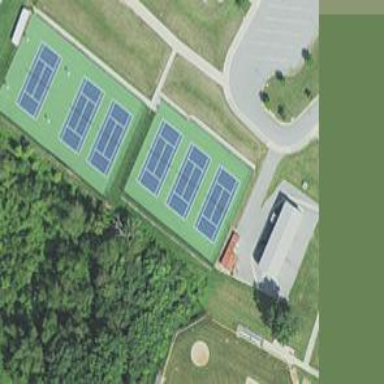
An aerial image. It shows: Tennis court in leisure pitch.